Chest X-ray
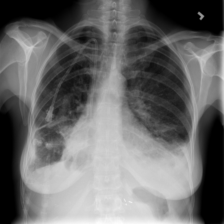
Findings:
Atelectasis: negative
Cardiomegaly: negative
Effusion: negative
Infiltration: negative
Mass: negative
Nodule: negative
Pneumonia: negative
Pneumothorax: negative
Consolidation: positive
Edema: negative
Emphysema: negative
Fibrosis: negative
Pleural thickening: negative
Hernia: negative